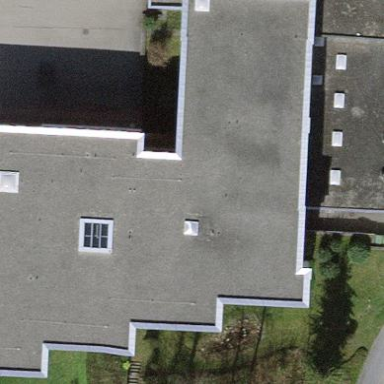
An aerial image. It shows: School building.